Interaction volume radius: 10 \u00c5
Interaction volume height: 15 \u00c5
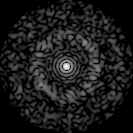
Disorder parameter: 0.852